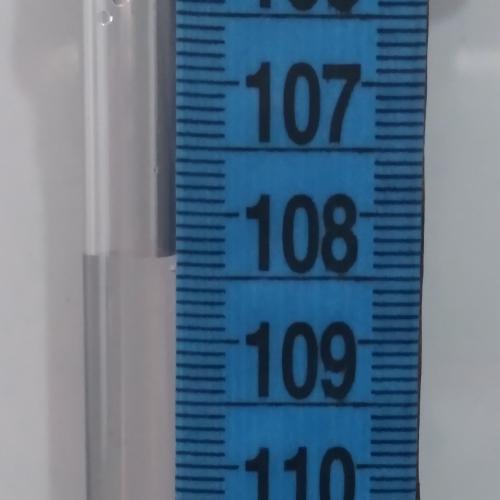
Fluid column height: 108.3 cm